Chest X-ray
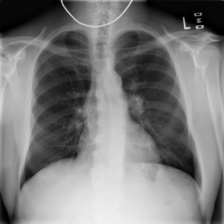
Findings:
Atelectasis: negative
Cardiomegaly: negative
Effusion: negative
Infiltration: negative
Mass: negative
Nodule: negative
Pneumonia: negative
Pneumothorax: negative
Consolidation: negative
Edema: negative
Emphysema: negative
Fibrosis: negative
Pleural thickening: negative
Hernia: negative